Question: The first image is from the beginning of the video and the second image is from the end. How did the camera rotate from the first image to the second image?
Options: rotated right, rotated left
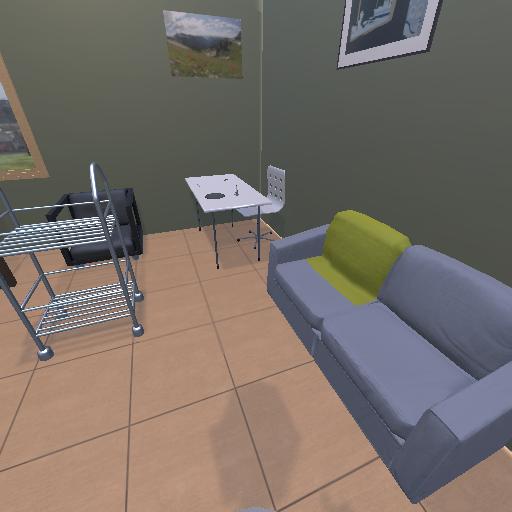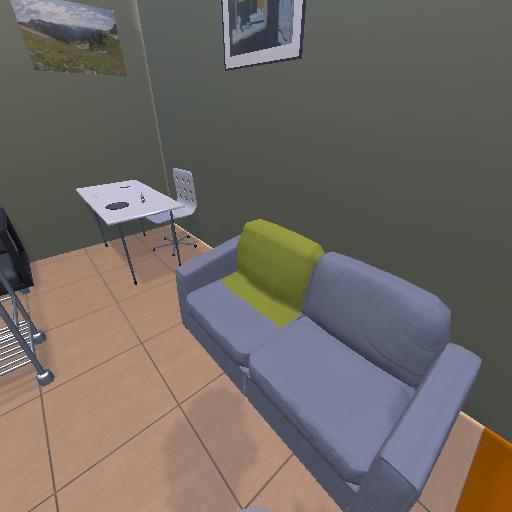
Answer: rotated right